Question: I'm working on a set of scripts to automate the install and configuration of IIS on Windows Server 2008 R2. I'm stumped on how to script the change IIS's default server-level .net framework version from to
I've mostly been using PowerShell so far (good excuse to force myself to learn it) along with the WebAdministration module to perform all of the configuration. A PowerShell solution is preferred, but not required.
Visual reference on where to change this in the IIS Manager:

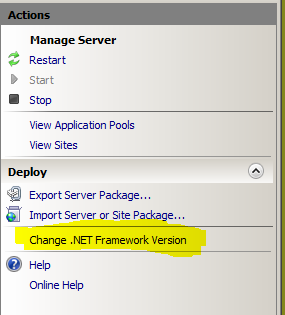
Answer: You can run the following command from the cmd.exe prompt to change the IIS 7 setting.
'''
C:\Windows\System32\inetsrvppcmd.exe set config /section:system.applicationHost/applicationPools /applicationPoolDefaults.managedRuntimeVersion:"v4.0" /commit:apphost
'''